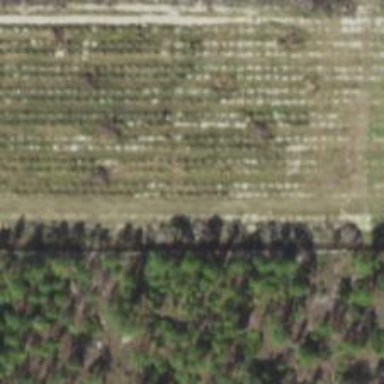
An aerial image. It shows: Orchard with evergreen trees. The trees are currently leafless.